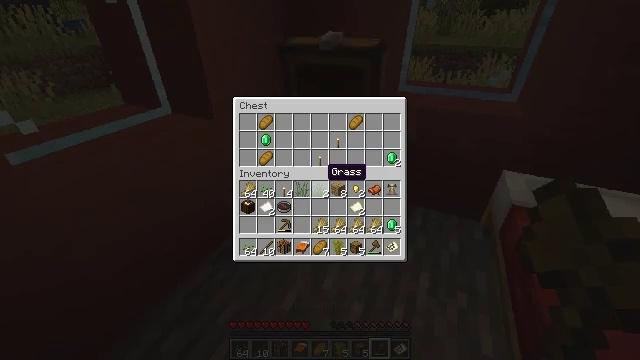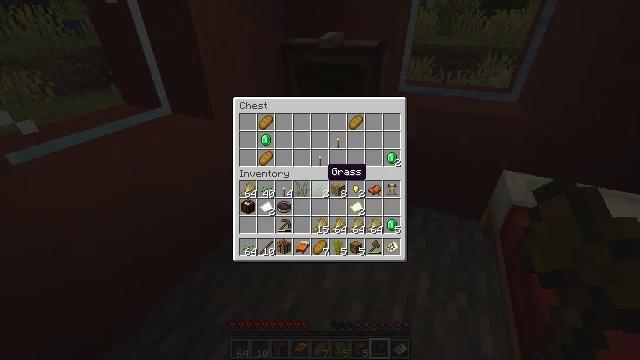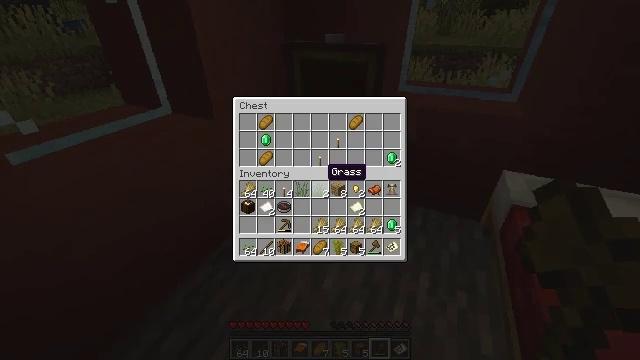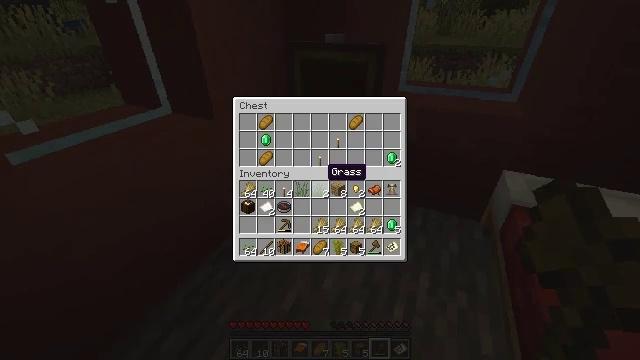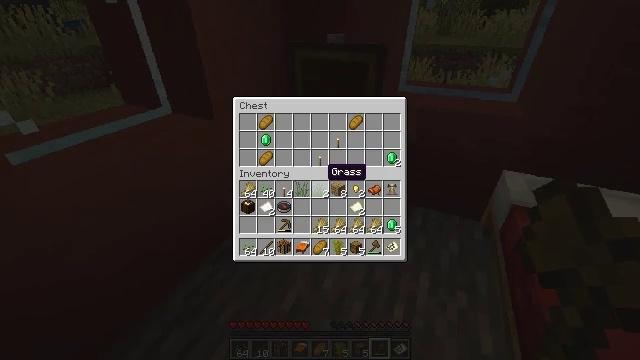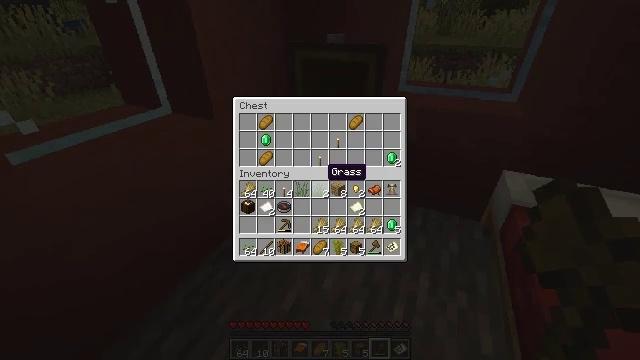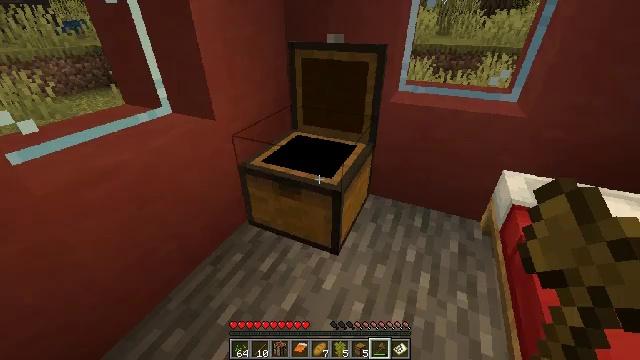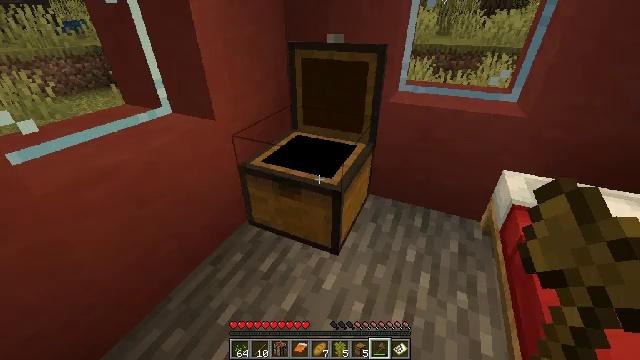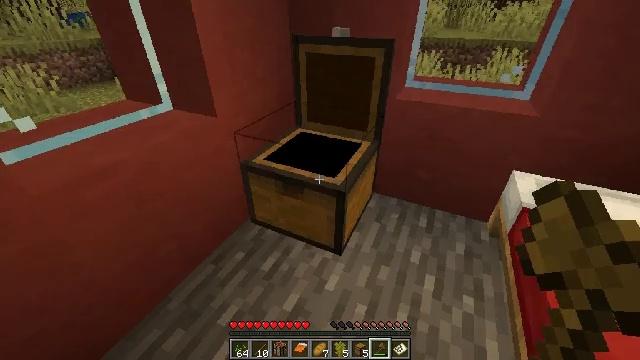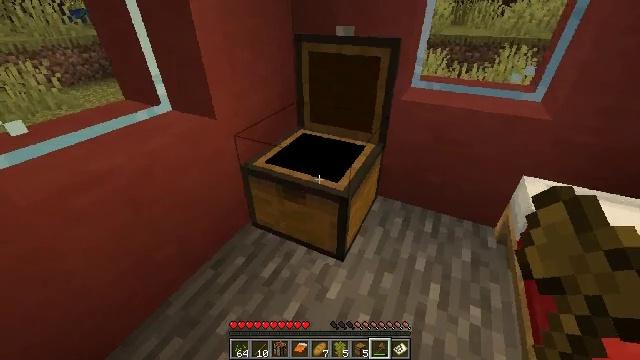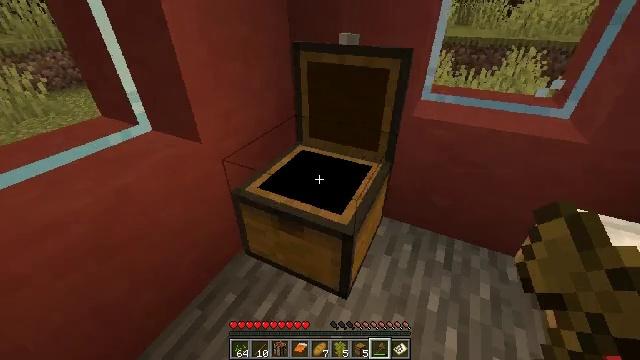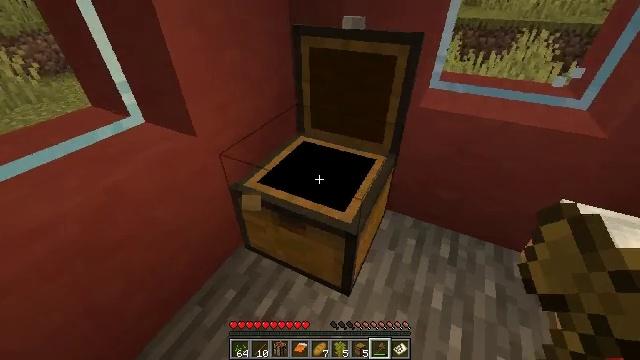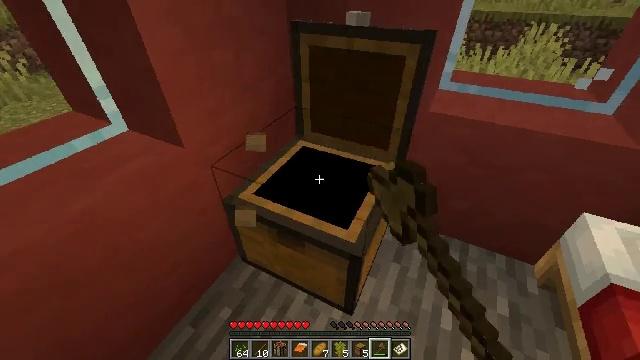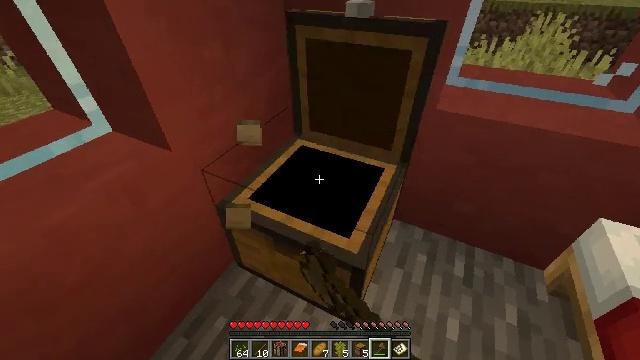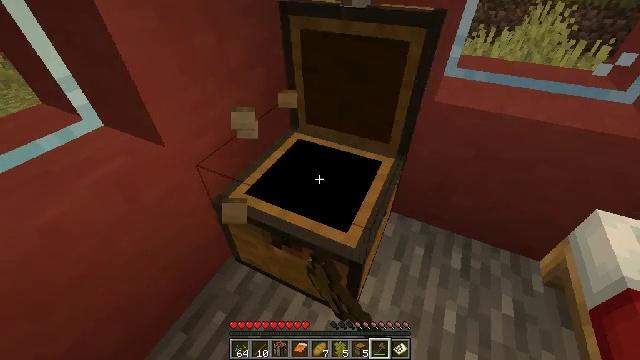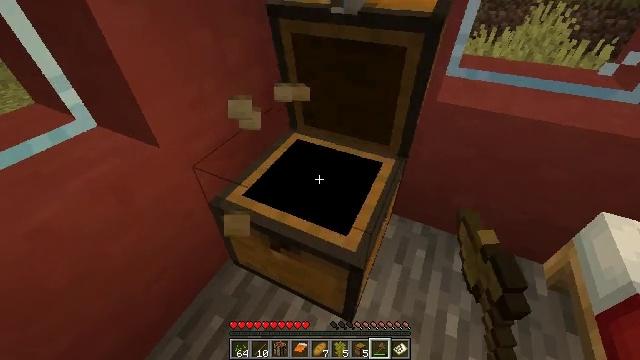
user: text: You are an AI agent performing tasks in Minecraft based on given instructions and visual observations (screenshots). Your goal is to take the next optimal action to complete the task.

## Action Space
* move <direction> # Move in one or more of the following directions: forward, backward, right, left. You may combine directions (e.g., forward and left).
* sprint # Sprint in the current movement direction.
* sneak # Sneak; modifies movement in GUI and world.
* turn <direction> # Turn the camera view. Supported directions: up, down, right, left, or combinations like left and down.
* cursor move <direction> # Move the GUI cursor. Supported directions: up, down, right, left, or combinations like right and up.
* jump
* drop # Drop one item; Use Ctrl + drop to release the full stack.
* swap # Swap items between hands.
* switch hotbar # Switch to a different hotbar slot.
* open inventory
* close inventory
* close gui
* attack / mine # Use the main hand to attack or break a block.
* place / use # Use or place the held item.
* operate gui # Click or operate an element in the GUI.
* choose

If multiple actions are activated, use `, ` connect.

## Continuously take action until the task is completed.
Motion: motion action
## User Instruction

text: Mine a chest to move it.
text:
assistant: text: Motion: no_op
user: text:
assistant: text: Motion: no_op
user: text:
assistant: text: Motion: no_op
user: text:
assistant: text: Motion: no_op
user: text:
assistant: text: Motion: no_op
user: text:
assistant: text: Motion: no_op
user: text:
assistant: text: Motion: close gui
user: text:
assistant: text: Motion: move forward, turn left and down, open inventory
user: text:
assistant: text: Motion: move forward
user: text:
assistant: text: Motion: move forward
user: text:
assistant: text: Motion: move forward, turn down, attack / mine
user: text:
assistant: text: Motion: turn down, attack / mine
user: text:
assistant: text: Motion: turn down, attack / mine
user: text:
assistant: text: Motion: turn down, attack / mine
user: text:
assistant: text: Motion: attack / mine
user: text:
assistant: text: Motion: attack / mine
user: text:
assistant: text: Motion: attack / mine
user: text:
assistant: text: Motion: attack / mine
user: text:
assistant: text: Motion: turn down, attack / mine
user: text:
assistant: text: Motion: attack / mine
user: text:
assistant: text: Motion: attack / mine
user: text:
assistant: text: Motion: attack / mine
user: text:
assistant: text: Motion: attack / mine
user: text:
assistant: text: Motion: attack / mine
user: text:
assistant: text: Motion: attack / mine
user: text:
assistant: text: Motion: attack / mine
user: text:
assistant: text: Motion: attack / mine
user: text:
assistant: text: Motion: attack / mine
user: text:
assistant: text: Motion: attack / mine
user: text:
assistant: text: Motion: attack / mine